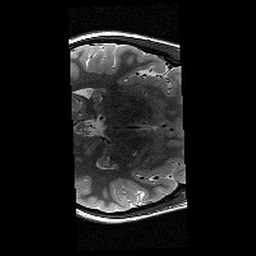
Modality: T2w
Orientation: axial
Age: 14
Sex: female
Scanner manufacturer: siemens
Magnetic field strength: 3 T
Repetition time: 9.23 s
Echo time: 0.067 s